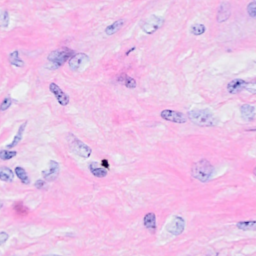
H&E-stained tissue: Breast